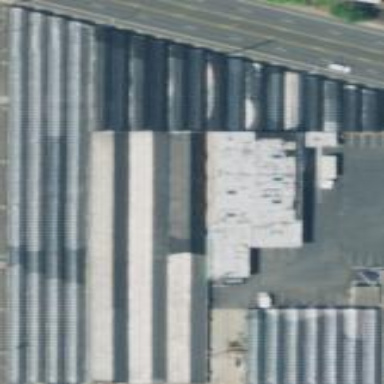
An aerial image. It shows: Greenhouse.